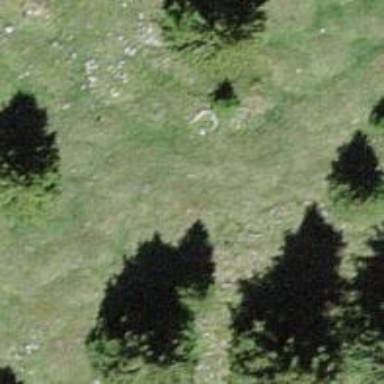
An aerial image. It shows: Needle-leaved tree in its natural environment.